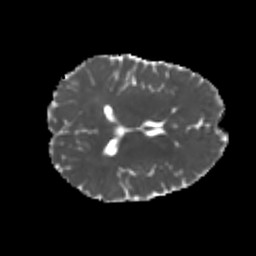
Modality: MD
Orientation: axial
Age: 21
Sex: male
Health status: healthy
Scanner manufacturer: philips
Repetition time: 7.386 s
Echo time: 0.08599 s